Interaction volume radius: 5 \u00c5
Interaction volume height: 20 \u00c5
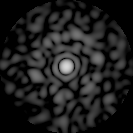
Disorder parameter: 0.8488